Interaction volume radius: 10 \u00c5
Interaction volume height: 30 \u00c5
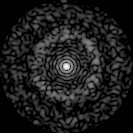
Disorder parameter: 0.798